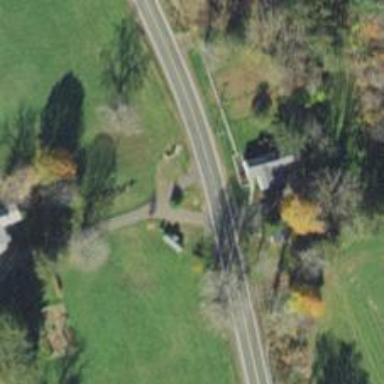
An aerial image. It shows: Residential driveway.